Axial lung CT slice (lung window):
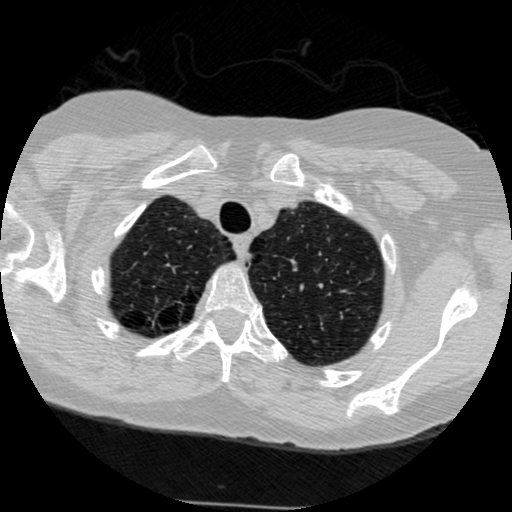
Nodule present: no